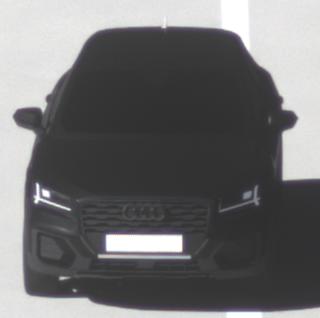
Make: Audi
Model: Q2
Model produced from: 2016
Model produced until: 2020
Doors: 5
Color: black
Road condition: dry road
Daytime: morning or afternoon
Contrast: high contrast